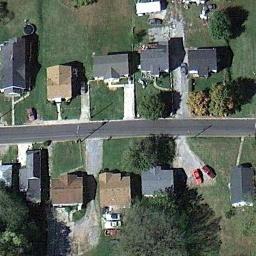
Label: medium_residential